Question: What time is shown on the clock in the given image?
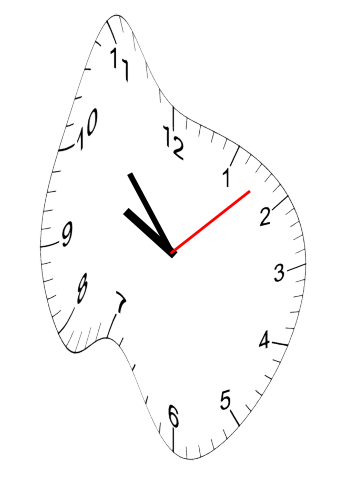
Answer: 09:53:08